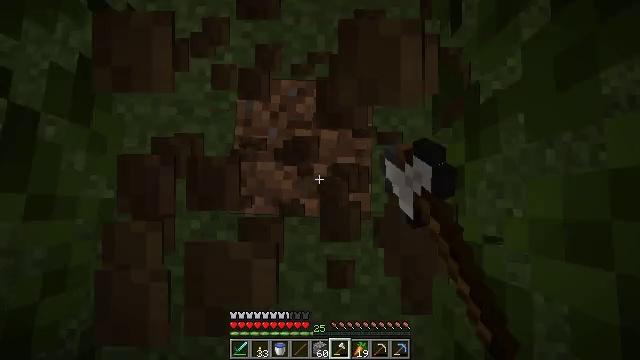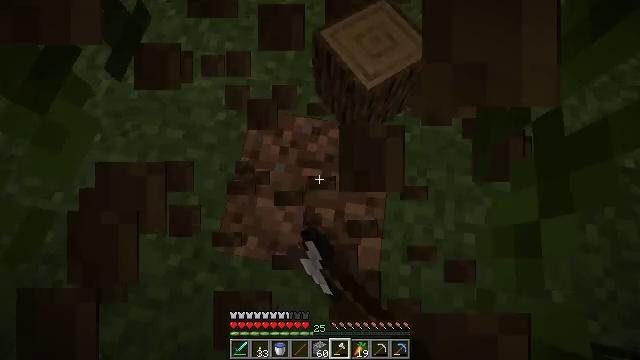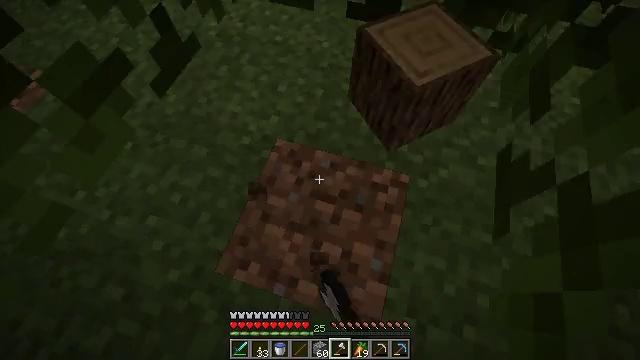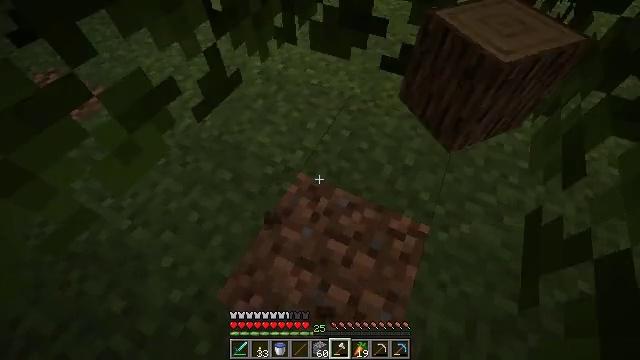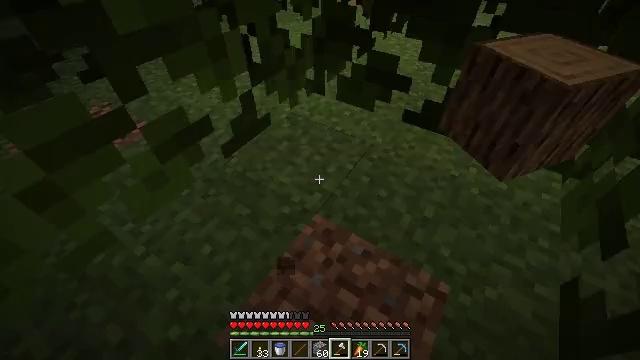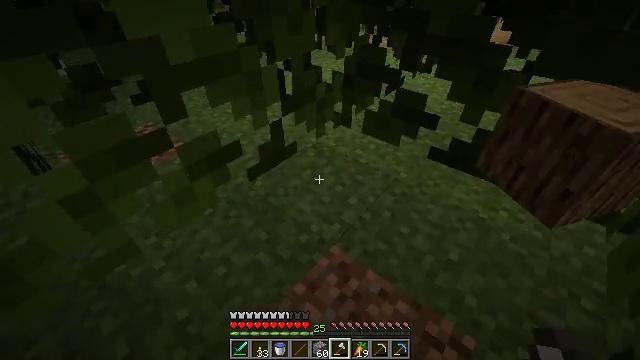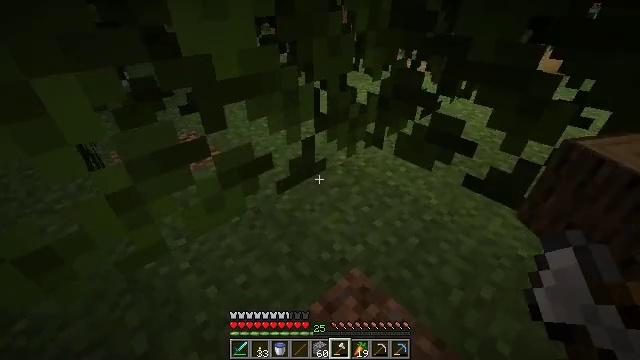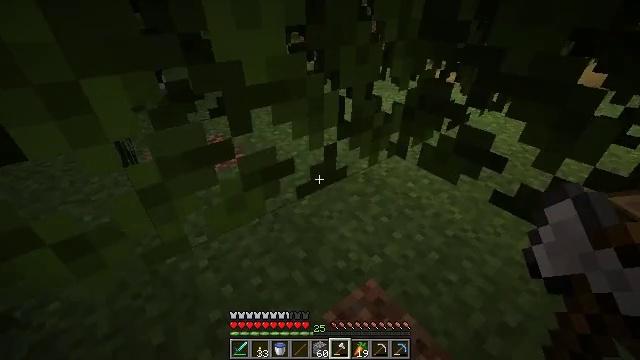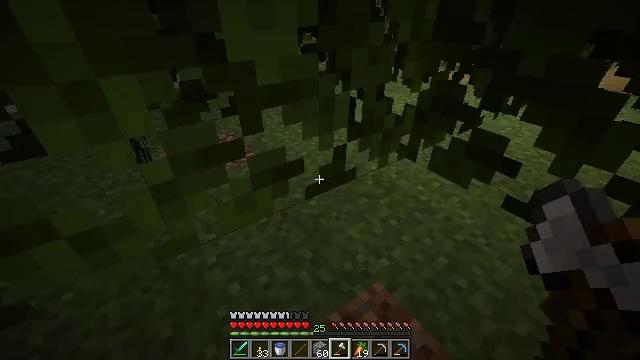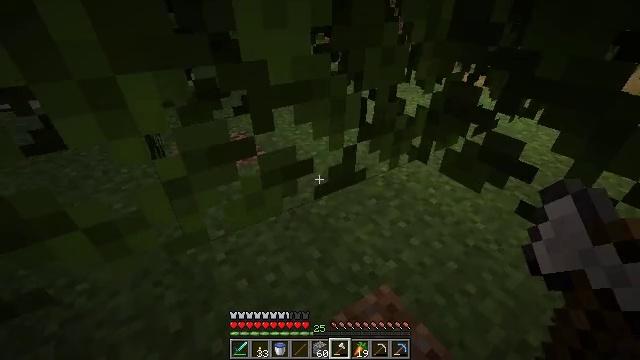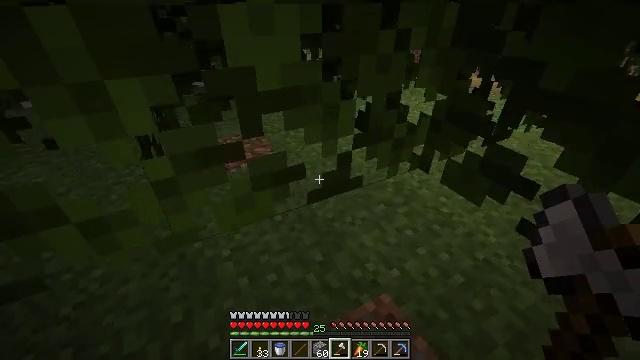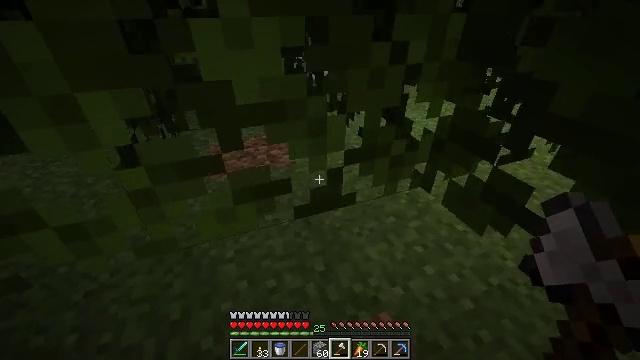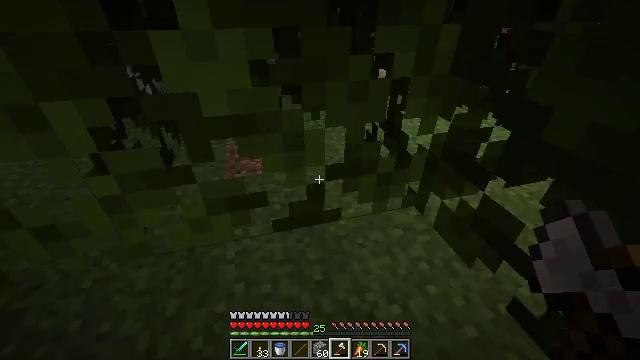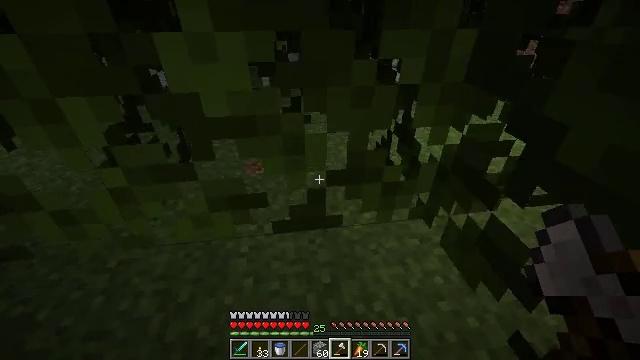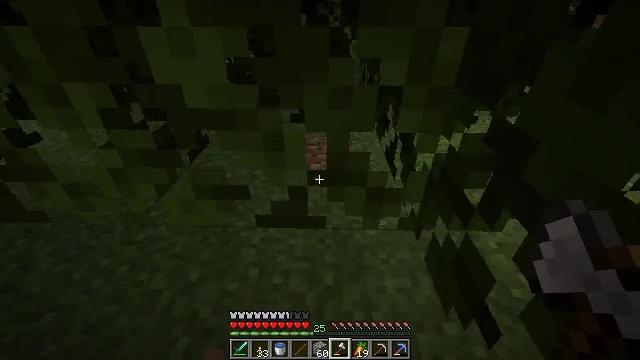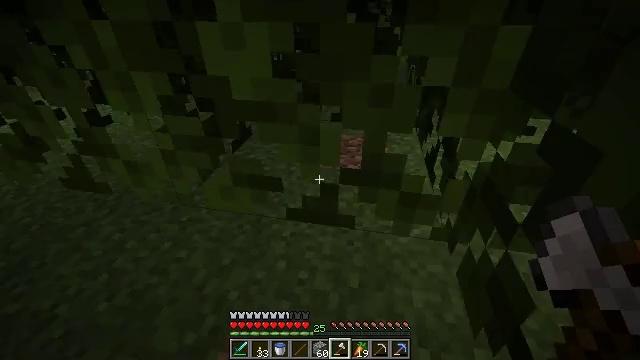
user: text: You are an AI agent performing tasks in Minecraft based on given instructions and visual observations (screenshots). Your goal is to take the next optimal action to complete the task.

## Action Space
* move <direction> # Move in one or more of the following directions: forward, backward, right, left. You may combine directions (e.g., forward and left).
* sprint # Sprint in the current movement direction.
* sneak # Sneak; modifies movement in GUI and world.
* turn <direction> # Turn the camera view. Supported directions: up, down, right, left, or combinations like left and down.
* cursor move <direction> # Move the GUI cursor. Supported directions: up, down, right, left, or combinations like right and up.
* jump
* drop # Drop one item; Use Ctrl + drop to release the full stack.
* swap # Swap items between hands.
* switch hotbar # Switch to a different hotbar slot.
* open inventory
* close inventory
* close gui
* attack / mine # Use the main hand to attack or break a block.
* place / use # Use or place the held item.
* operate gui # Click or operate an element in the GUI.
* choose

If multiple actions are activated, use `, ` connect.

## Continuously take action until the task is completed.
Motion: motion action
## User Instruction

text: Trim the tree by mining oak leaves.
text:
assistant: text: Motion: turn left and up
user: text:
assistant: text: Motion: turn left and up
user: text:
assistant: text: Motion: turn left and up
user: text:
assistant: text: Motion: turn left and up
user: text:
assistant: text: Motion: turn left and up
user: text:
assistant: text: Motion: turn left and up
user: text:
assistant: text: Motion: turn left and up
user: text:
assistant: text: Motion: turn left
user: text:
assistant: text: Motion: turn left
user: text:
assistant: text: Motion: move right, turn left
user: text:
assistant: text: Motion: move right, turn left
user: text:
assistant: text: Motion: move right, turn left
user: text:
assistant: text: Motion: move right, turn left
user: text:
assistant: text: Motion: move right, turn left
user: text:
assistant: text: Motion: move right, turn left
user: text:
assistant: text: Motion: move right, turn left
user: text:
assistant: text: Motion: move right, turn left and up
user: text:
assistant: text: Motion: turn left and up
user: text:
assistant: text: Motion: turn left
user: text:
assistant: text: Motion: no_op
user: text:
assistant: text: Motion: turn up
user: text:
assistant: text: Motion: turn left and up
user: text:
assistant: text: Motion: turn left and up
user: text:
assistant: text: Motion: move right, turn left and up
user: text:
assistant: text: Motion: move right, turn left and up
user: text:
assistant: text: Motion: move right, turn left
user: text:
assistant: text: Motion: move right, turn left and down
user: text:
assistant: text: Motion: move right, turn down
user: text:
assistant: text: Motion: move right, turn down
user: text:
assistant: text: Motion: move right